Field crop: tomato
Growth stage: 2
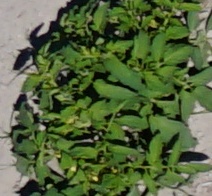
Species: tomato